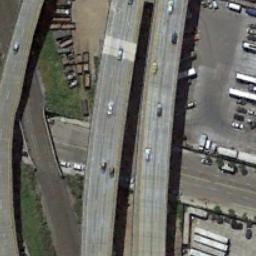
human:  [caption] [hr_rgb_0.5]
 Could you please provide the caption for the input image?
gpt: The overpass is next to the grass and a parking lot .

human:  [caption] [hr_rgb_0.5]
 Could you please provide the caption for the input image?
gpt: Many cars are on the road under the overpass .

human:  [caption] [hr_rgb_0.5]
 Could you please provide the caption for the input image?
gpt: The intricated overpasses is over the roads and a parking lot is next to the overpass .

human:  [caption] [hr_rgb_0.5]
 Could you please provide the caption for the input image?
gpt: An overpass is above the road .

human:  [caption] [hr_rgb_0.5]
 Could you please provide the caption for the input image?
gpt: There are many containers beneath the overpass .